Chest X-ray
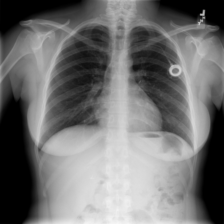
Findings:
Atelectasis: negative
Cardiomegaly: negative
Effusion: negative
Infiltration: negative
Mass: negative
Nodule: negative
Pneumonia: negative
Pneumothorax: negative
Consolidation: negative
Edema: negative
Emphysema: negative
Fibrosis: negative
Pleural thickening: negative
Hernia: negative